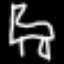
Label: chair